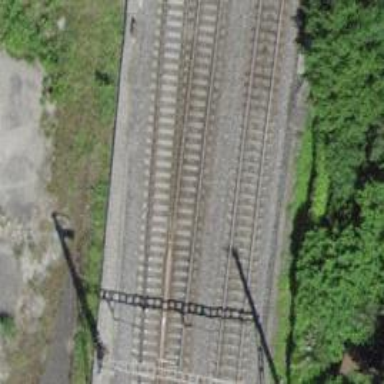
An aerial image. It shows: Single-track electrified railway with contact line.